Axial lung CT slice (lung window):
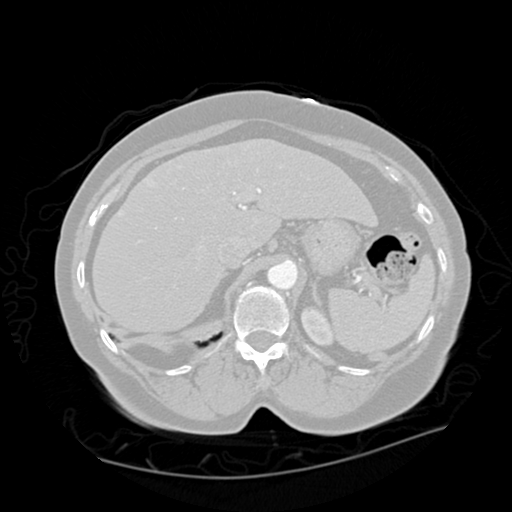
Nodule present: no